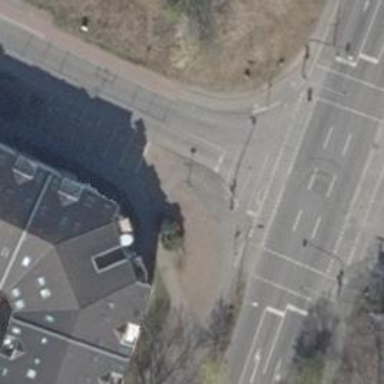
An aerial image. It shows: Traffic signal crossing.